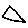
Label: triangle